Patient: sex M, age 29
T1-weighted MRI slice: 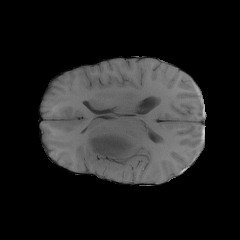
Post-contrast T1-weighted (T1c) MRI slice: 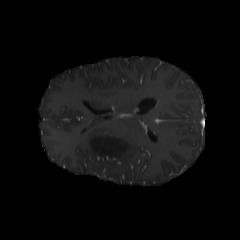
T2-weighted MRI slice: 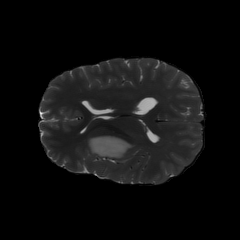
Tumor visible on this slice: yes
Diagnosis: Astrocytoma, IDH-mutant
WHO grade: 4